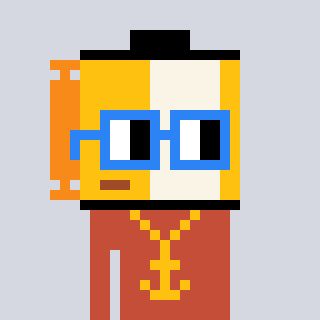
a pixel art character with square blue glasses, a film roll-shaped head and a rust-colored body on a cool background